Question: I have been trying to edit this easy form to just look good for 3 hours now and Im still not quite there. I want the input fields to be on the same row as the labels naturally, but somehow the inputs are a bit lower than the labels and I cant seem to edit them with margins. What am I doing wrong?
Heres a snaggy picture of what the form looks like:

// CONTACT FORM
'''
<label for="name"><p>Name:</p></label>
<input type="text" name="name" id="name" tabindex="1" />
<br/>
<label for="email"><p>Email:</p></label>
<input type="text" name="email" id="email" tabindex="2" />
<br/>
<label for="subject"><p>Subject:</p></label>
<input type="text" name="subject" id="subject" tabindex="3" />
<br/>
<label for="comments"><p>Comments:</p></label>
<textarea name="comments" id="comments" cols="45" rows="5" tabindex="4"></textarea>
<br/>
<label for="submit"></label>
<input type="submit" name="submit" id="submit" value="Submit" tabindex="5" />
<label for="reset"></label>
<input type="reset" name="reset" id="reset" value="Clear" tabindex="6" />
'''
// CSS
'''
label {
float: none;
font-size: 100%;
width: 250px; /* just this width evens out input box placement */
font-weight: bold;
}
input { /*I think these just fall in because they are naturally following the labels!*/
width: 250px;
padding:5px;
margin-top: -10px;
}
textarea {
width: 250px;
height: 150px;
resize:none;
}
guestbook {
margin-top:50px;
text-align:center;
font-size:26px;
color:#05924b;
font-family:Gisha;
}
gb p {
color:#05924b;
font-family:Gisha;
text-align:left;
margin-left:85px;
margin-top:0px;
margin-bottom:0px;
}
'''
// SOLUTION: Removed the "p" paragraph from within the form and adjusted the rest from CSS, added float:left to the different inputs fields and rows, lowered the label width so the input came closer, then calculated and put the correct margin-right to both input{} and textarea{} and last to #submit to get everything in nice order.
Heres a screenshot from the new code: <URL>
// CSS
'''
/* Input */
label {
float: left;
font-size: 100%;
width: 50px; /* just this width evens out input box placement */
font-weight: bold;
margin: 2px 0;
padding:5px;
font-family: Gisha;
font-style: normal;
font-variant: normal;
text-decoration: none;
text-align: left;
}
input { /*I think these just fall in because they are naturally following the labels!*/
width: 300px;
padding:5px;
margin: 5px 0;
font-size:24px;
margin-right:192px;
}
textarea {
width: 300px;
height: 150px;
resize:none;
margin:5px 0;
padding:5px;
margin-right:192px;
}
#submit {
margin-right:225px;
}
/* End of input */
'''
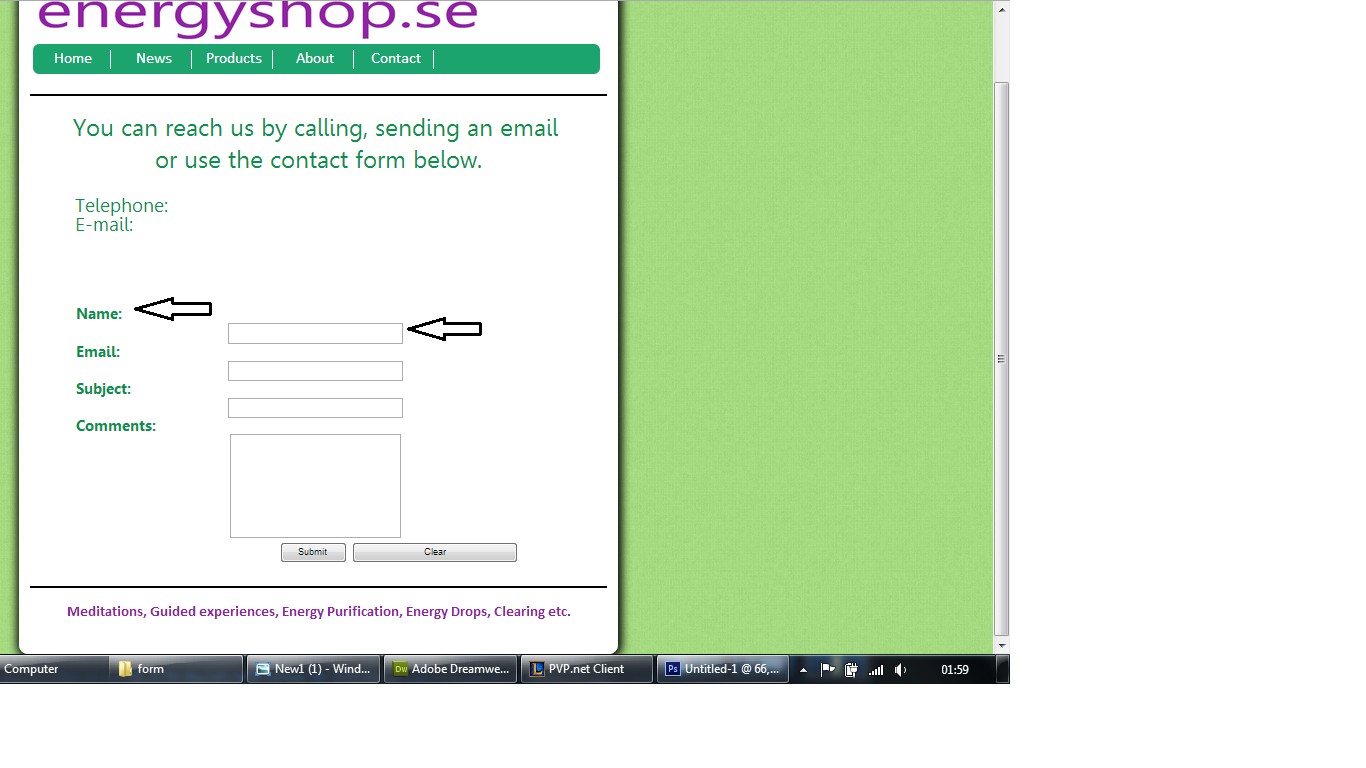
Answer: Remove all of the '<p>' tags from the labels. A '<p>' tag is a block level element, therefore it should not be nested within the inline element '<label>'. Block level elements also clear, meaning they do not allow content on either side (unless floated). I believe this is causing your issue.
'''
<label for="name">Name:</label>
<input type="text" name="name" id="name" tabindex="1" />
<br/>
<label for="email">Email:</label>
<input type="text" name="email" id="email" tabindex="2" />
<br/>
<label for="subject">Subject:</label>
<input type="text" name="subject" id="subject" tabindex="3" />
<br/>
<label for="comments">Comments:</label>
<textarea name="comments" id="comments" cols="45" rows="5" tabindex="4"></textarea>
<br/>
<label for="submit"></label>
<input type="submit" name="submit" id="submit" value="Submit" tabindex="5" />
<label for="reset"></label>
<input type="reset" name="reset" id="reset" value="Clear" tabindex="6" />
'''
Once the markup has been adjusted the 'label' and 'input' tags have no vertical spacing. To add vertical spacing you can add a margin to both elements.
'''
label {
font-size: 100%;
width: 250px;
font-weight: bold;
margin: 2px 0;
}
input {
width: 250px;
padding:5px;
margin: 2px 0;
}
'''
Example: <URL>